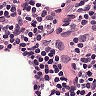
Metastatic tissue present: no